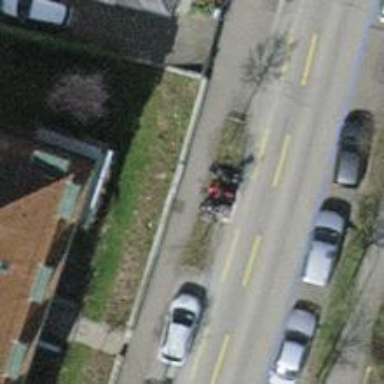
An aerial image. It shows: Motorcycle parking area.